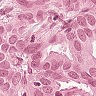
Metastatic tissue present: yes